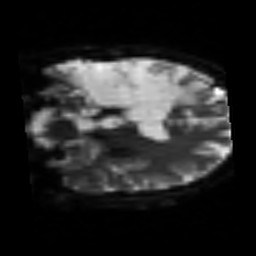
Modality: sbref
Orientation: coronal
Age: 40
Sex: male
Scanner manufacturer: siemens
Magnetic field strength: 3 T
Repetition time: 3.2 s
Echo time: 0.081 s